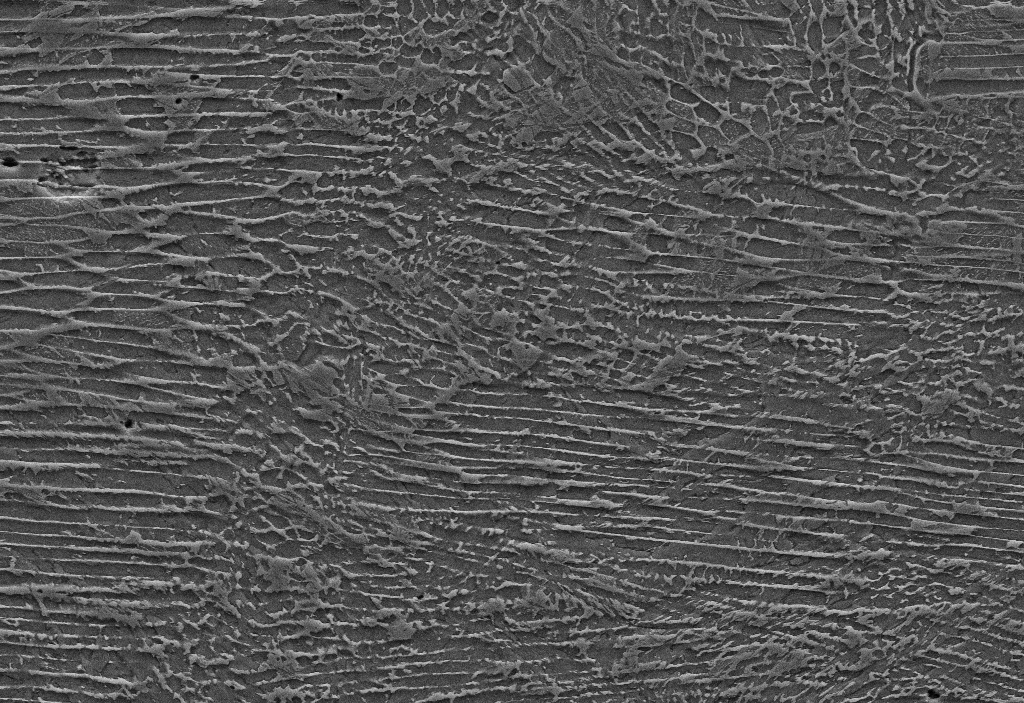
SEM micrograph, magnification: 5000x, scale bar: 2 µm
Phase areas (pixels) — Matrix: 287167; Austenite: 368390; Martensite/Austenite: 64030; Precipitate: 0; Defect: 285; total: 719872